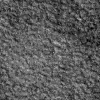
Atmospheric dust classification: not_dusty